Field crop: maize
Growth stage: 2
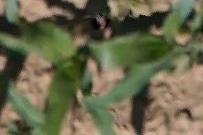
Species: maize